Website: bh-photo
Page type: customer-info-address
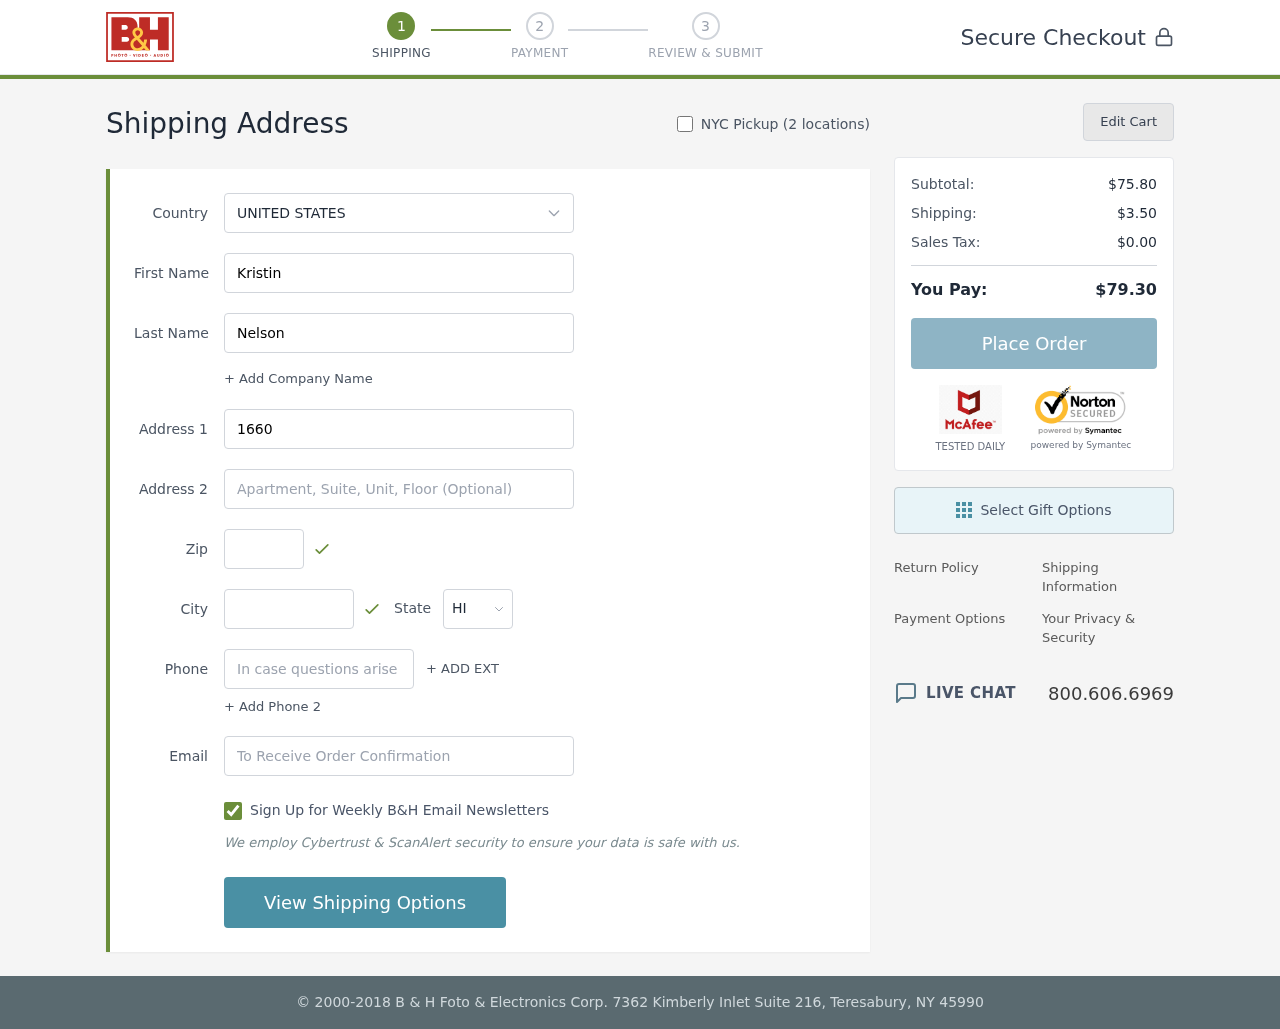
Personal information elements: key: PII_CITY
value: East Katherine
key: PII_COUNTRY
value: United States
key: PII_EMAIL
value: kristinnelson@hotmail.com
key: PII_FIRSTNAME
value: Kristin
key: PII_LASTNAME
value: Nelson
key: PII_PHONE
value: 2589273622
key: PII_POSTCODE
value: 26740
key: PII_STATE_ABBR
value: HI
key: PII_STREET
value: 16607 Martin Estate
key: PII_STREET2
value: Suite 603
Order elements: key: ORDER_SUBTOTAL
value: $75.80
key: ORDER_SHIPPING_COST
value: $3.50
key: ORDER_TAX
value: $0.00
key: ORDER_TOTAL
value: $79.30